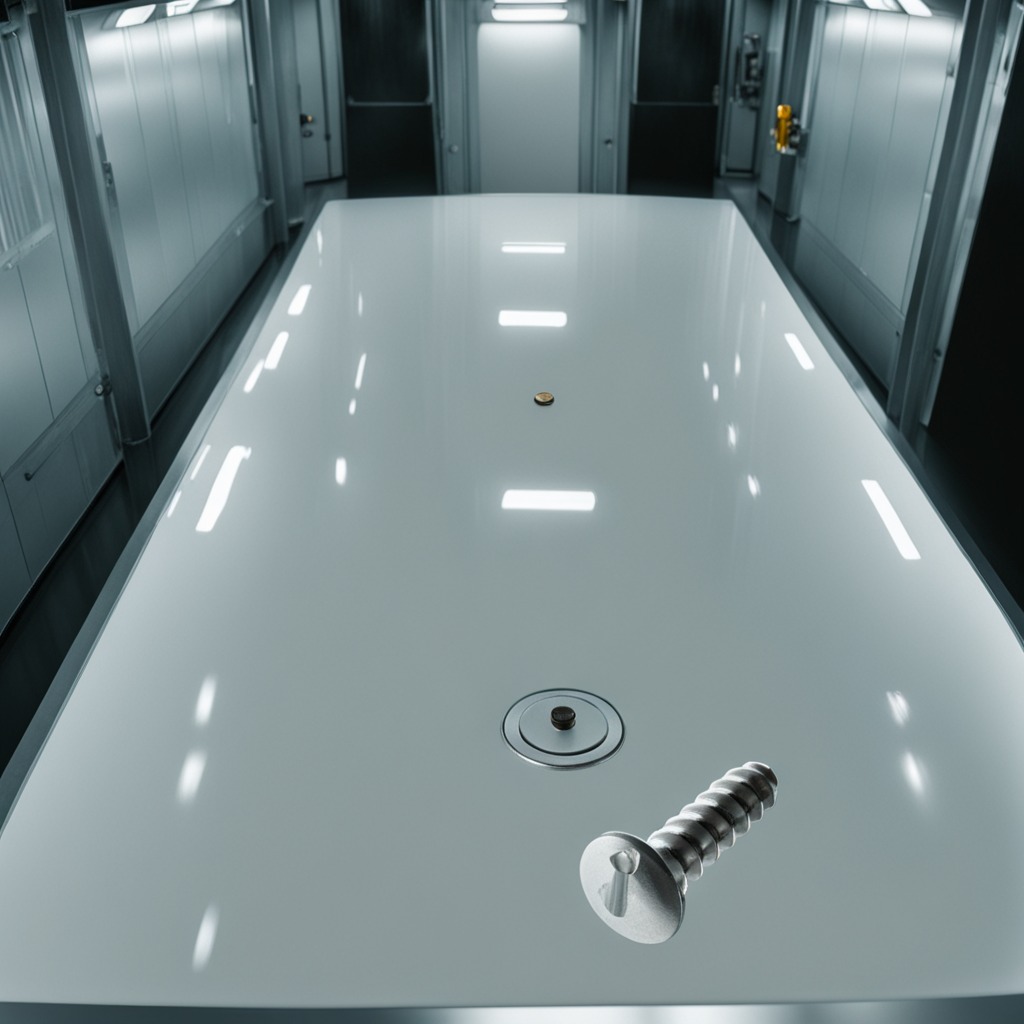
A metal screw is lying on the table.